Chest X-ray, AP view. Patient: 16 years old, sex F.
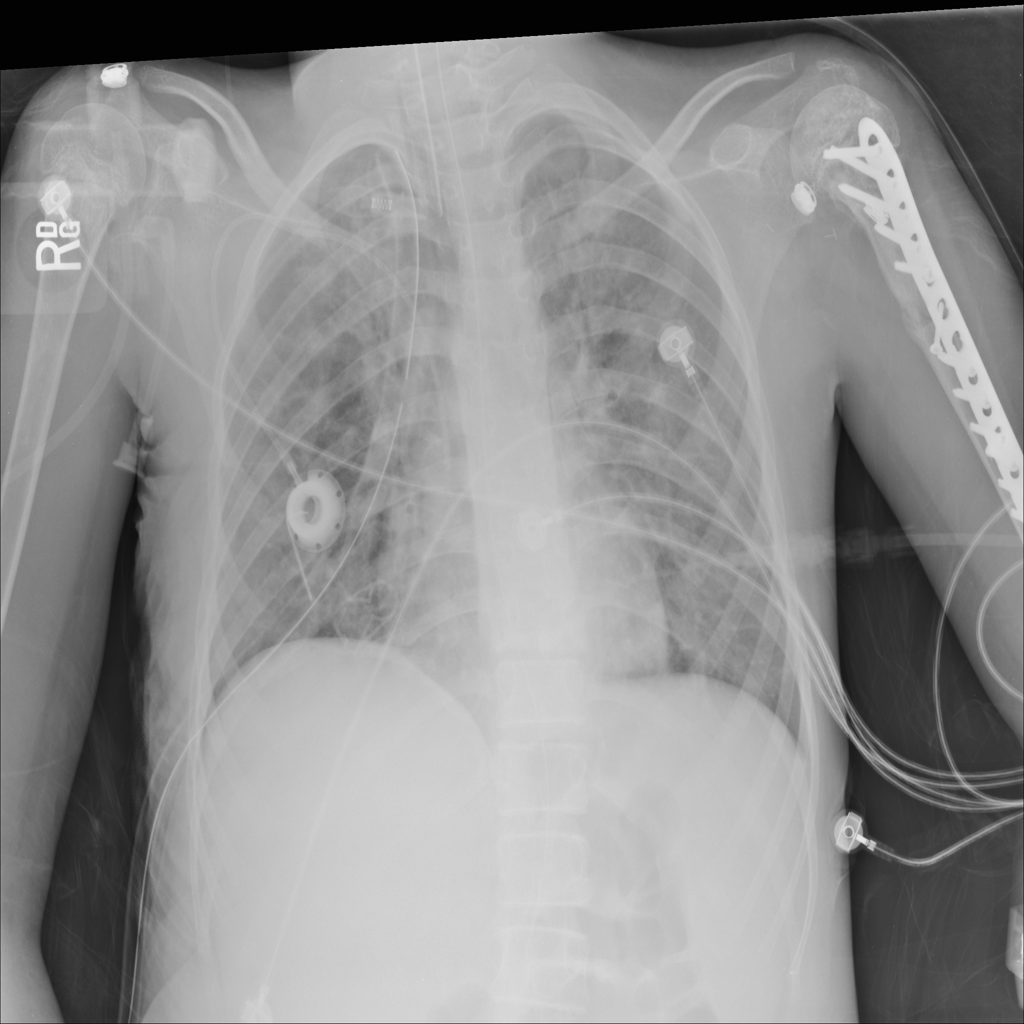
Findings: Infiltration, Mass